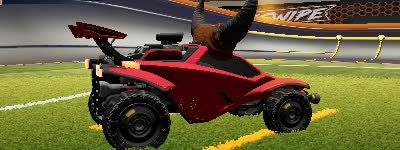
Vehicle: octane